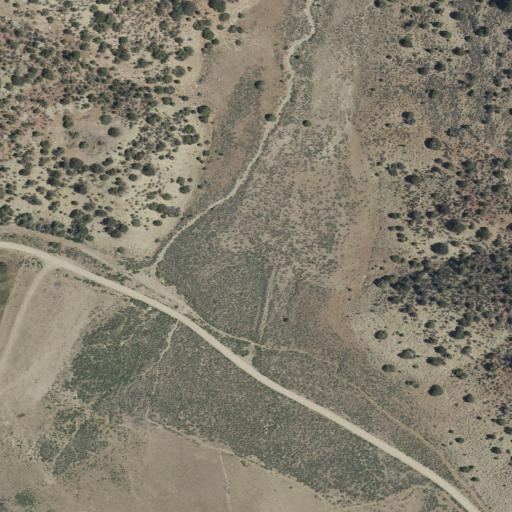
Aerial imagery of valley in Utah named Pasture Canyon containing shrub, evergreen forest, open development, and low intensity development